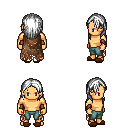
a pixel art fantasy rpg character, male body template, human, tanned skin, brown tattered cape, teal pants, white long hairstyle, cloth bracers, brown slippers, four views (front, back, left, right), 2x2 character sprite sheet, small pixel art, hard edges, no anti-aliasing